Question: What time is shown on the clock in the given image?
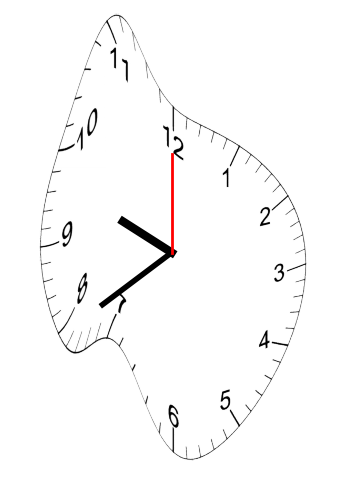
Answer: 09:39:00